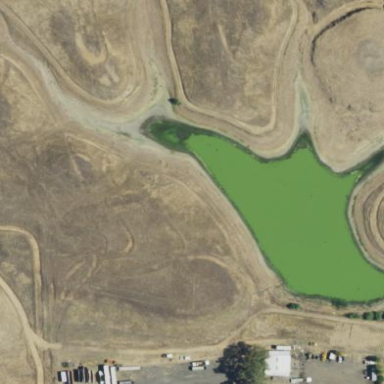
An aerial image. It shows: Pond with natural water.